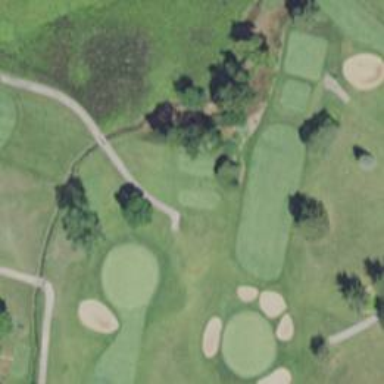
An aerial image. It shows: Golf tee on grassy land.